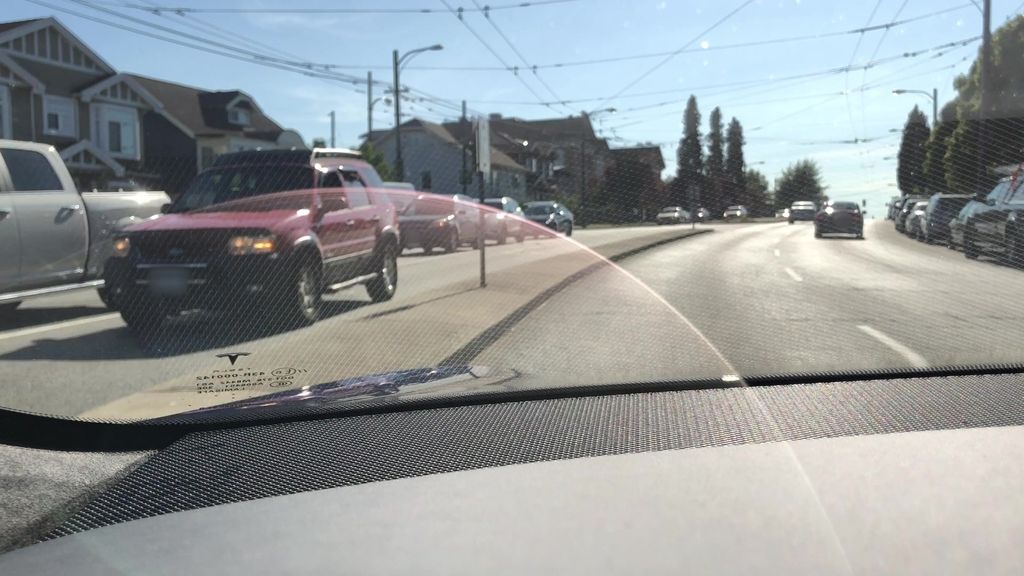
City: vancouver